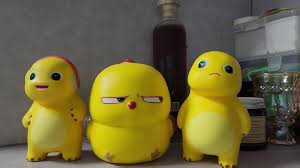
Label: nailong